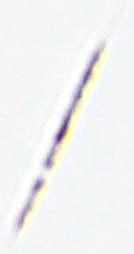
Label: Rhizosolenia